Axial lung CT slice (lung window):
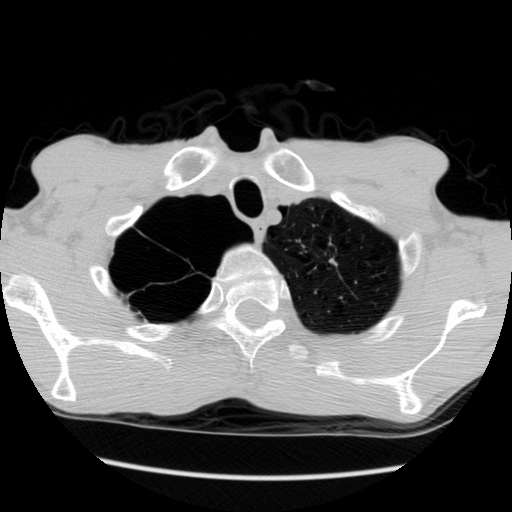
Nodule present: yes
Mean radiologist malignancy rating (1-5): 3